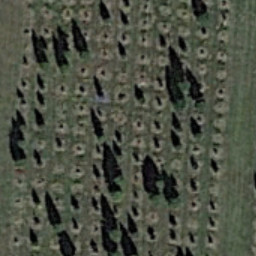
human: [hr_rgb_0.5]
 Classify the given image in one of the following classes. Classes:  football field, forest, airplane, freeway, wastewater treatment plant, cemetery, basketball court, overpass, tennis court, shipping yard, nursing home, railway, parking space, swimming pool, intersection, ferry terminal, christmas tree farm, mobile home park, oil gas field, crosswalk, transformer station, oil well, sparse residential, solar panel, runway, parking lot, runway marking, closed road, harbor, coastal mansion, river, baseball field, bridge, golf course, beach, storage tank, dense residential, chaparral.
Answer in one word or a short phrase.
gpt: christmas tree farm